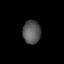
Tissue: lung
Cell type: Fibroblasts
Senescence score: 0.6344
Nuclear area (px): 411
Mean DAPI intensity: 87.53